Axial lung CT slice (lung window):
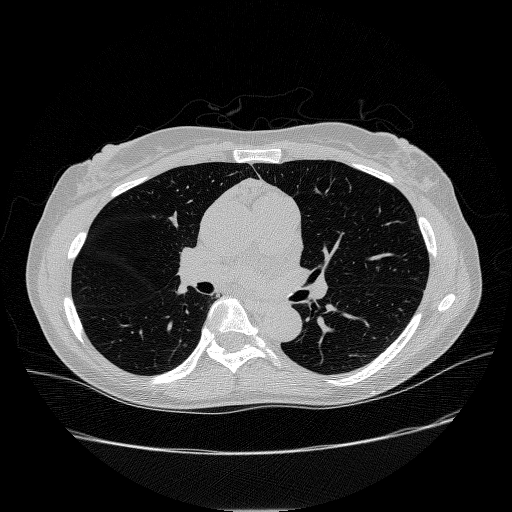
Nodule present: no